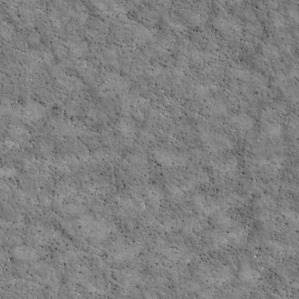
Label: non_frost